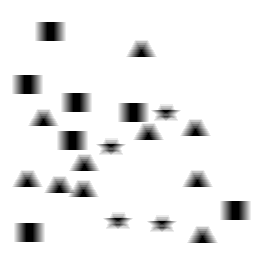
Squares: 7
Triangles: 10
Stars: 4
Total shapes: 21